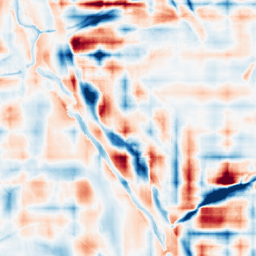
Category: wavelet
Decomposition family: wavelet_reverse_biorthogonal
Decomposition parameters: wavelet: rbio2.4
level: 5
Upsampling method: bicubic_16x
Upsampling parameters: scale: 16
Upsampling scale: 16